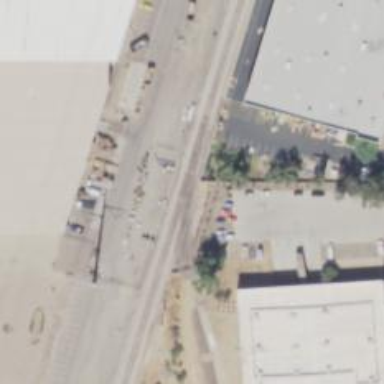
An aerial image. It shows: Rail spur service.